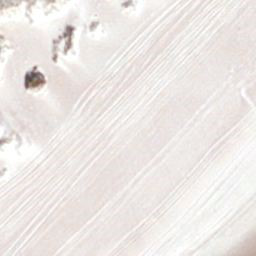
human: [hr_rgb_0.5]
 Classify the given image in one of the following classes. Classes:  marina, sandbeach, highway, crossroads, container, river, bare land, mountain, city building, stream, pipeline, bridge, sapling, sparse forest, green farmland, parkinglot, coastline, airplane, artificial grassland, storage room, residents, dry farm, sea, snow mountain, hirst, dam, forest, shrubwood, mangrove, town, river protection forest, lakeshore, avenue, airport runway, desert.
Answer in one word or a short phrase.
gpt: sandbeach